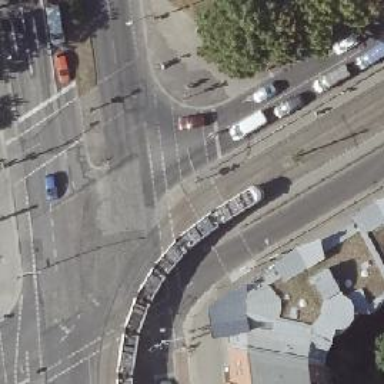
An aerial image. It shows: Tram crossing with traffic signals.